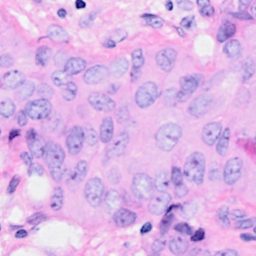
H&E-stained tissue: Breast